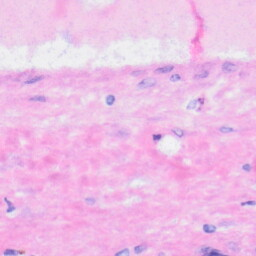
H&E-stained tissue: Liver